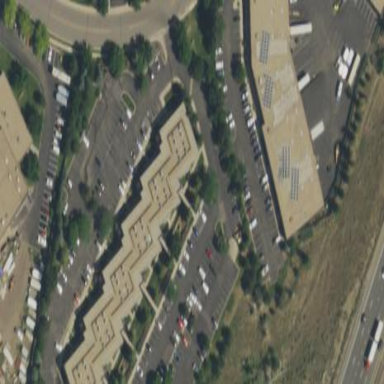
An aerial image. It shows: Office building.